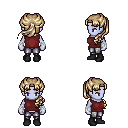
a pixel art fantasy rpg character, female body template, dark elf, purple skin, maroon sleeveless shirt, metal pants, white blonde princess hairstyle, white cloth bandages, black shoes, four views (front, back, left, right), 2x2 character sprite sheet, small pixel art, hard edges, no anti-aliasing